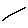
Label: line